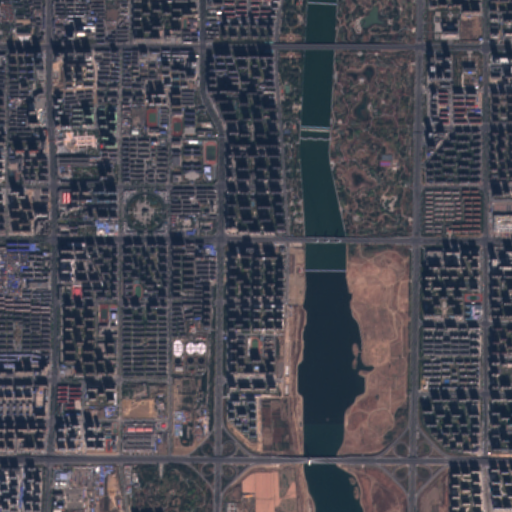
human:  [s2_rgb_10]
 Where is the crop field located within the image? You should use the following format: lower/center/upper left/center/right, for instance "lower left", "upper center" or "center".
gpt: The crop field is located in the lower center of the image.
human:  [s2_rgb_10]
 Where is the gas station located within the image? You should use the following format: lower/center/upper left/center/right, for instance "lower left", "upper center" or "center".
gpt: The gas station is located in the upper center of the image.
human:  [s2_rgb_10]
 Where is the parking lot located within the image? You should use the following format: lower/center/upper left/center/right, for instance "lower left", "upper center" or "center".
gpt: The parking lot is located in the center right of the image.
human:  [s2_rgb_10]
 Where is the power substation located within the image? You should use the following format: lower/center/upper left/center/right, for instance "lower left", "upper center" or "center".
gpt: The power substation is located in the lower left of the image.
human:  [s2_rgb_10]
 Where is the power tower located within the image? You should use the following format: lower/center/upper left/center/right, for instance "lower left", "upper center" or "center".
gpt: The power tower is located in the lower right of the image.
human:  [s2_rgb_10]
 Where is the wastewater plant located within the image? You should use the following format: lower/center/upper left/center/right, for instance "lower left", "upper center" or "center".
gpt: The wastewater plant is located in the lower center of the image.
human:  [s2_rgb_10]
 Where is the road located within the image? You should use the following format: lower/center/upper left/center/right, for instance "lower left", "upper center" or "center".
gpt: There is no road in the image.